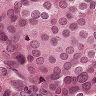
Metastatic tissue present: yes